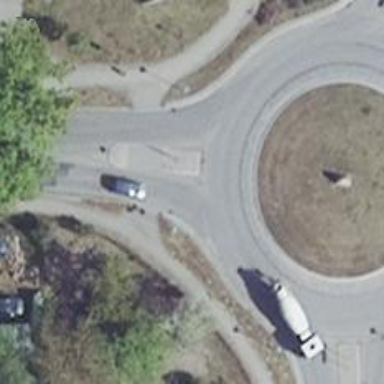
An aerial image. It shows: Unmarked crossing with pedestrian island.